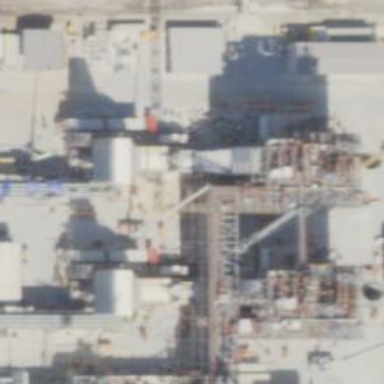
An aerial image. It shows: Combined cycle gas generator.